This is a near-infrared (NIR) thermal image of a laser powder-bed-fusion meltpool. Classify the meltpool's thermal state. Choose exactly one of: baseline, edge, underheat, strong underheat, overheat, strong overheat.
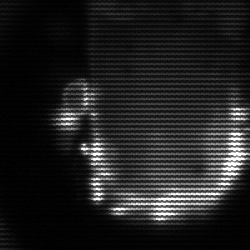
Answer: baseline